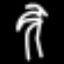
Label: palm tree